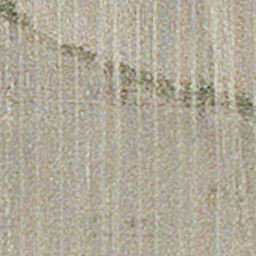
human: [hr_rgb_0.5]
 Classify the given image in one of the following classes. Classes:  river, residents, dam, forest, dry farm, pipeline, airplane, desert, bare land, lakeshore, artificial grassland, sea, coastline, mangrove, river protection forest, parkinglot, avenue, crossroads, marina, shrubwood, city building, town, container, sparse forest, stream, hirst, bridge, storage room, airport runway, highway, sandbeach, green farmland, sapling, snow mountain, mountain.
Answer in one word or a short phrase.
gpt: dry farm